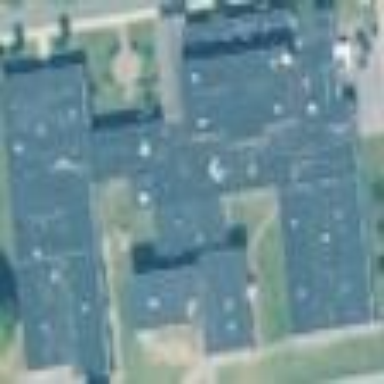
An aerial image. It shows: School building with school amenities.